Question: What is the reading of the measurement in the image?
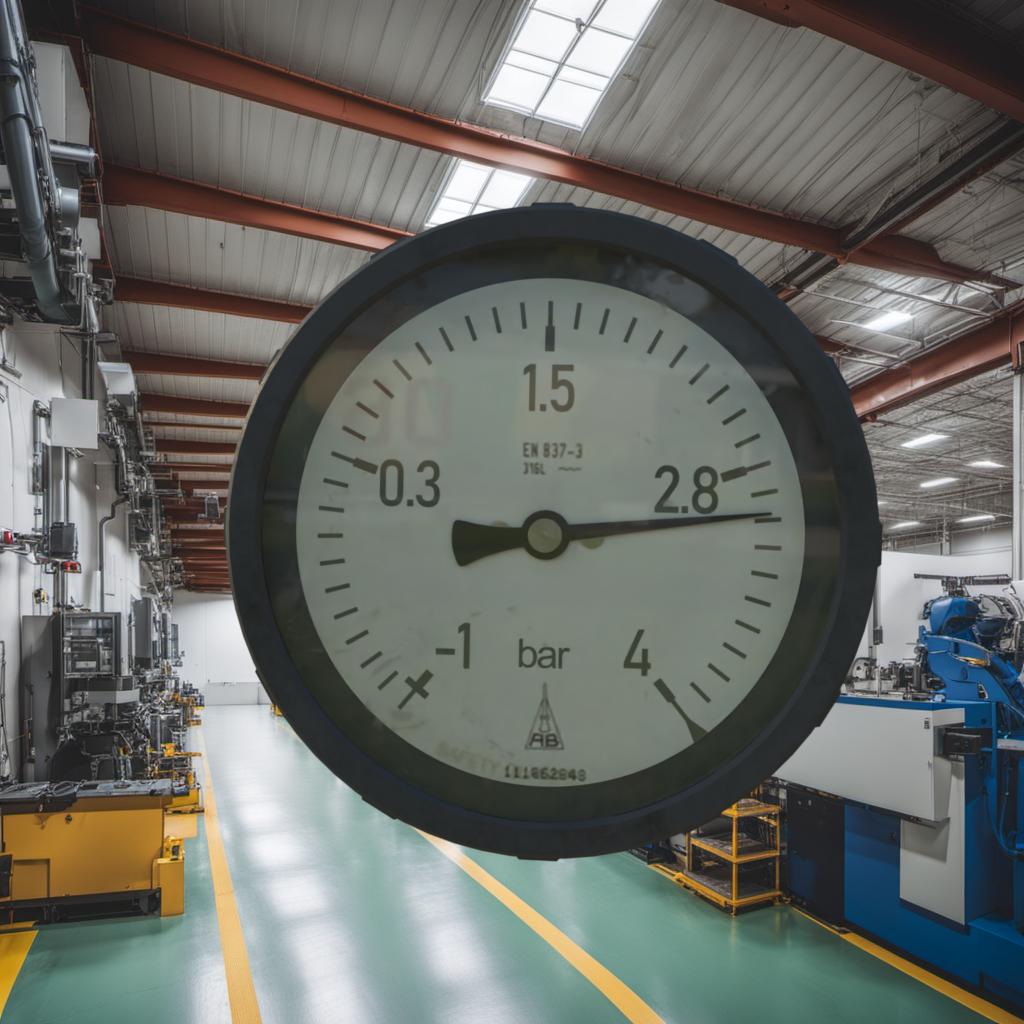
Answer: The result is 3.01
Question: What is the value range of this measurement?
Answer: The range is from -1 to 4
Question: What is the minimum and maximum value range of the measurement in the image?
Answer: The minimum value is -1 and the maximum value is 4